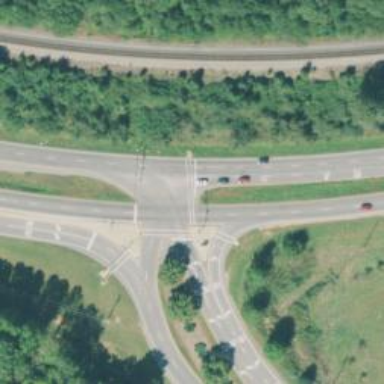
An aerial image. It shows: Traffic island located on footway.